Aerial crown-view tile of a tropical tree (Barro Colorado Island, Panama), acquired 20250818:
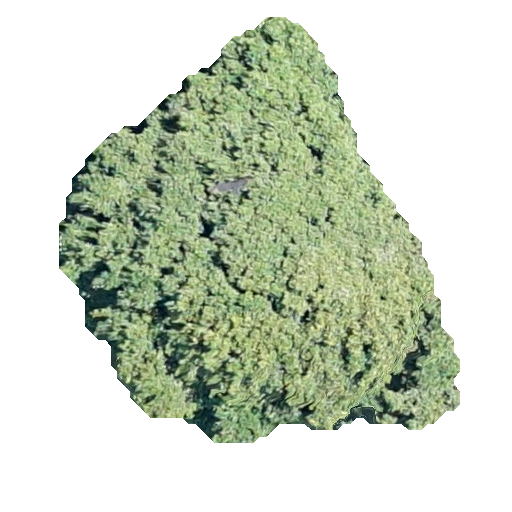
Species: Prioria copaifera
GBIF accepted scientific name: Prioria copaifera
Crown area: 160.103 m²